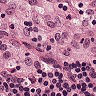
Metastatic tissue present: no